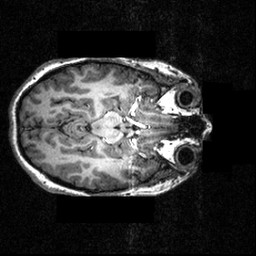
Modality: T1w
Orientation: axial
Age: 22
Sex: female
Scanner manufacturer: siemens
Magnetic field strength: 3.951 T
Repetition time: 1.5 s
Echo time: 0.00335 s